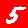
Digit: 5